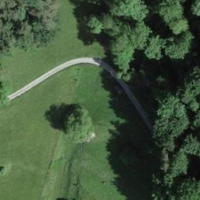
EUNIS habitat code: 24
Species observed at this site:
Centaurea scabiosa
Melittis melissophyllum